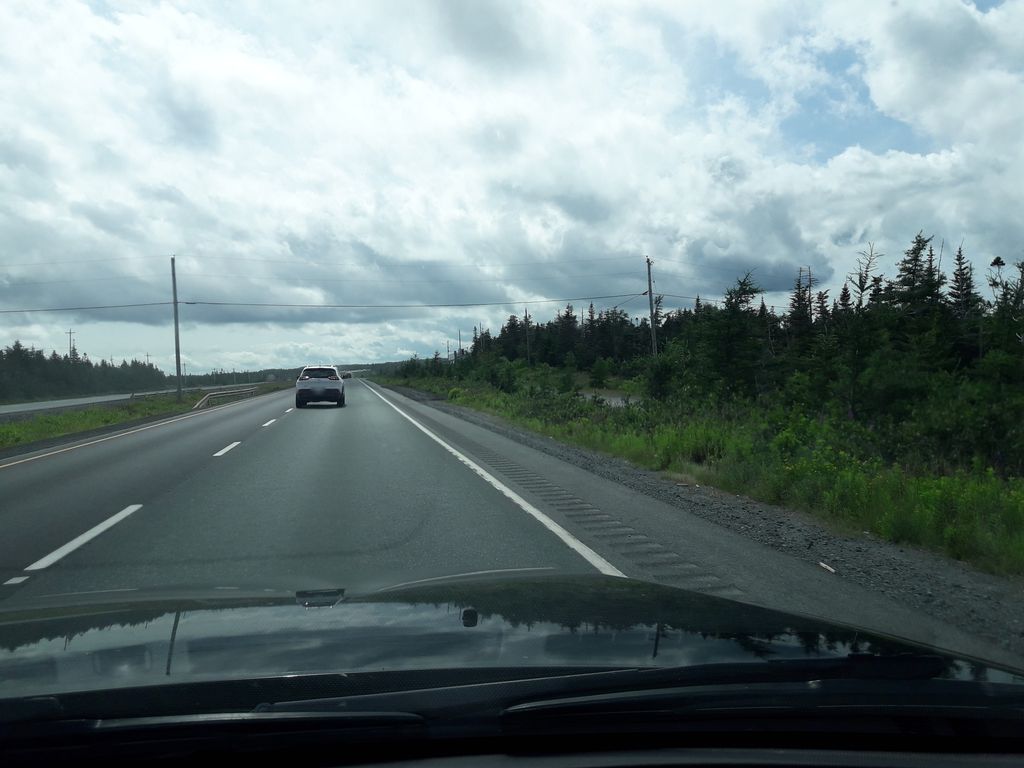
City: st_johns